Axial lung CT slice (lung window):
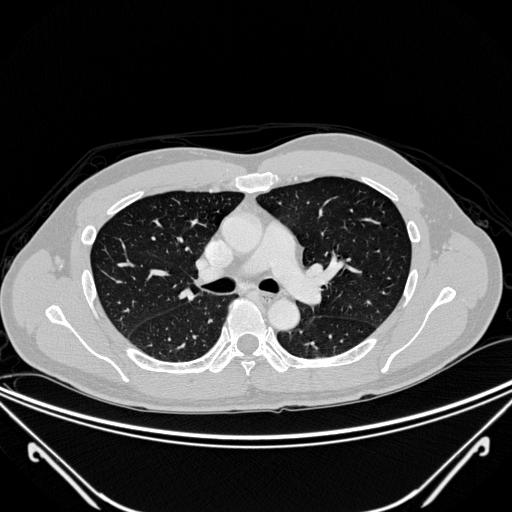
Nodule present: no